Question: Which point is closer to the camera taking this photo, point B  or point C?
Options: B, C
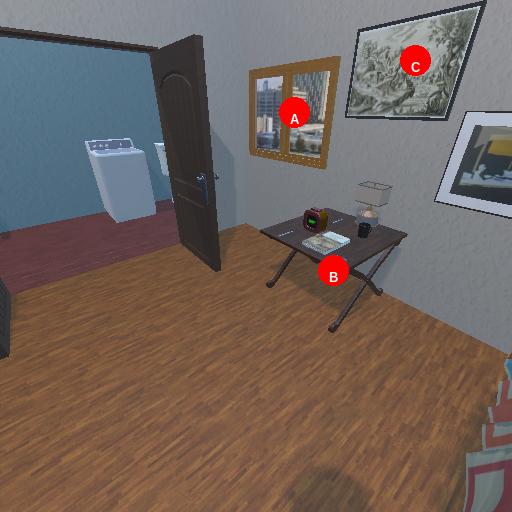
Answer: B